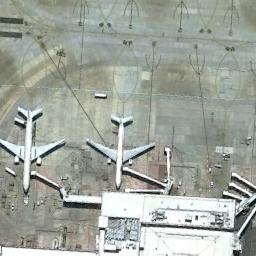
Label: airplane